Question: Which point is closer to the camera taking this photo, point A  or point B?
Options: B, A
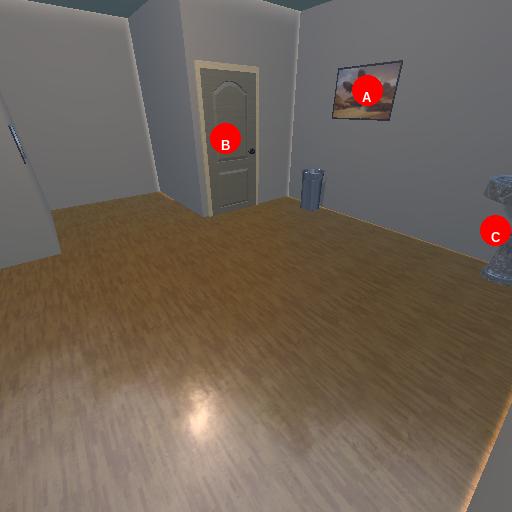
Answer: B